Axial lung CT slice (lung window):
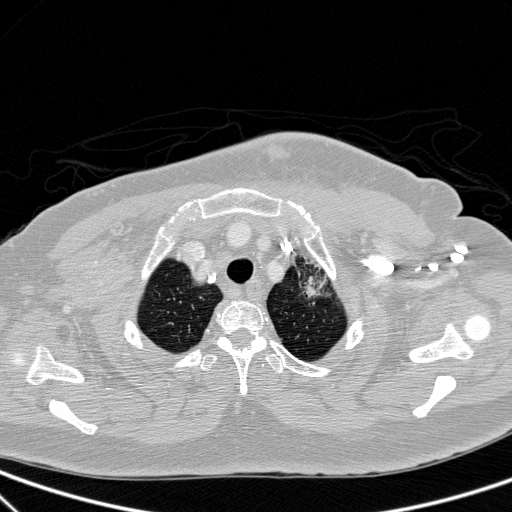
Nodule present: no